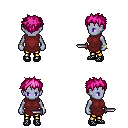
a pixel art fantasy rpg character, female body template, dark elf, purple skin, maroon tunic, gold greaves, pink bedhead hairstyle, bracelets, ghillies, dagger, four views (front, back, left, right), 2x2 character sprite sheet, small pixel art, hard edges, no anti-aliasing